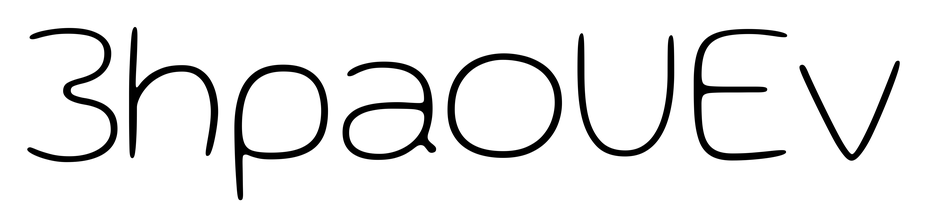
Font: Gluten_Thin